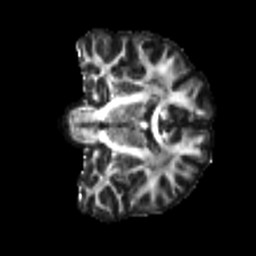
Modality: FA
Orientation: coronal
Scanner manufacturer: siemens
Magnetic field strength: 3 T
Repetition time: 4 s
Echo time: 0.0594 s